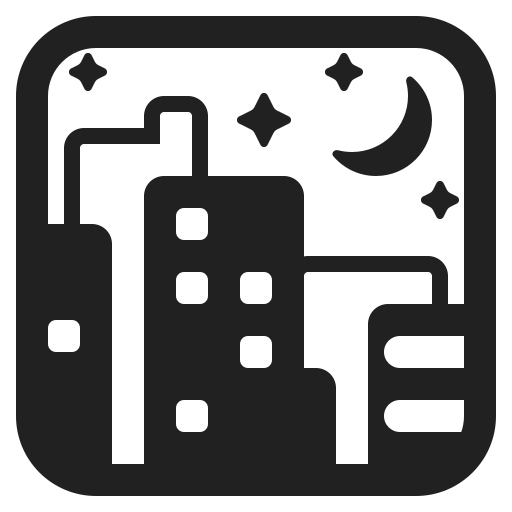
night with stars high contrast